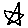
Label: star